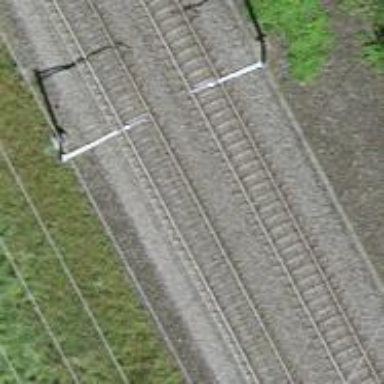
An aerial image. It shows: Single-track railway with electrified contact lines.